Interaction volume radius: 5 \u00c5
Interaction volume height: 25 \u00c5
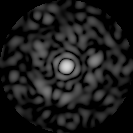
Disorder parameter: 0.8143